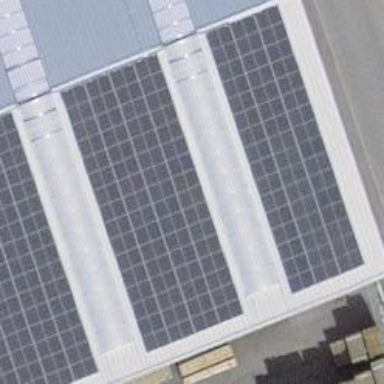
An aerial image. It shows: Solar photovoltaic panel generator.